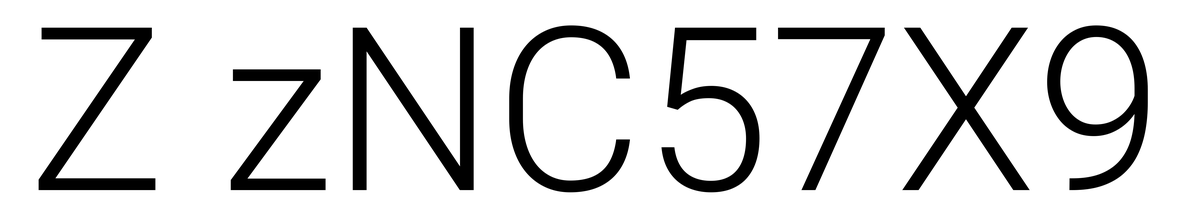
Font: Roboto_Light